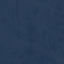
Land use / land cover class: SeaLake